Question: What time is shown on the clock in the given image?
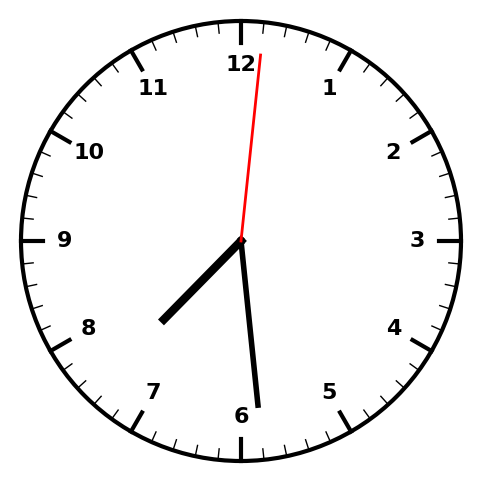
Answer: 07:29:01